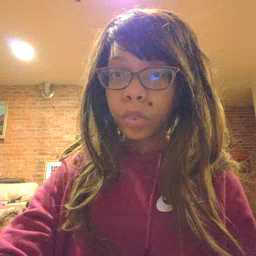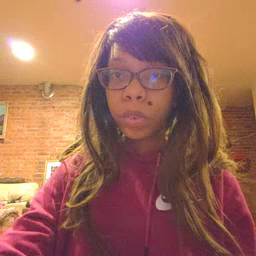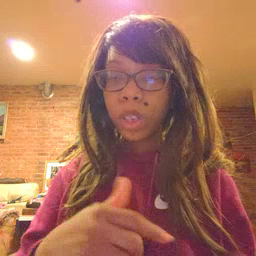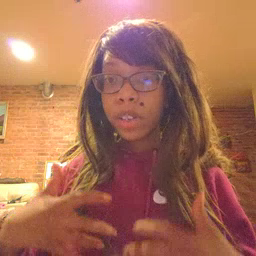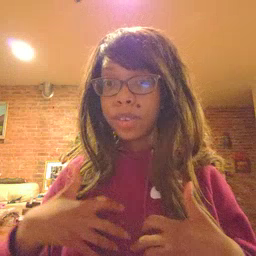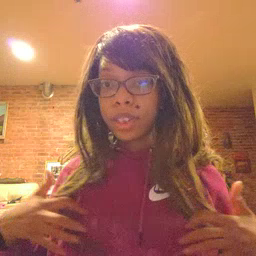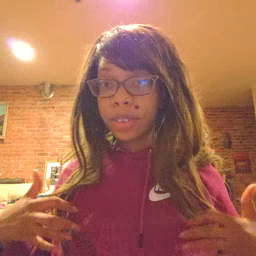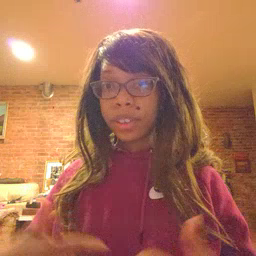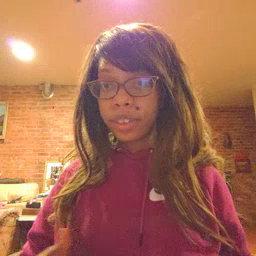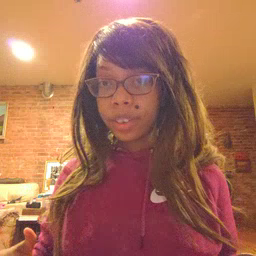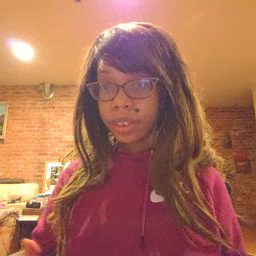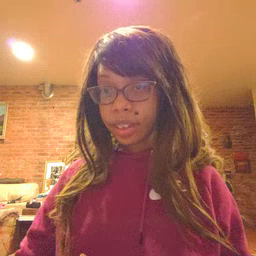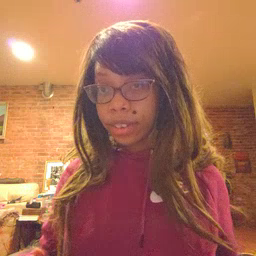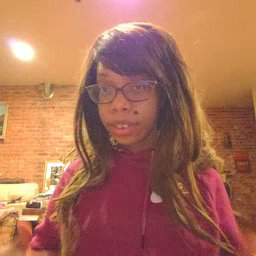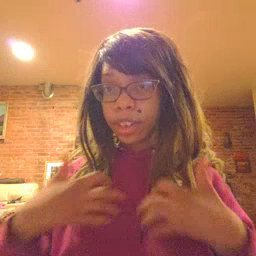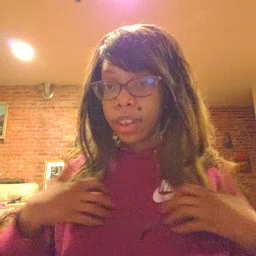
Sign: zebra